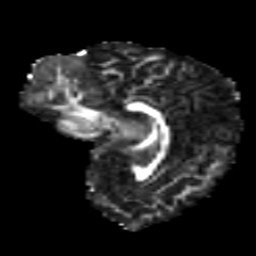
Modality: FA
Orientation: sagittal
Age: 14
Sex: male
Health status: ill
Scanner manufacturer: ge
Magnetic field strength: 3 T
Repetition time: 6.752 s
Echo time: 0.079 s